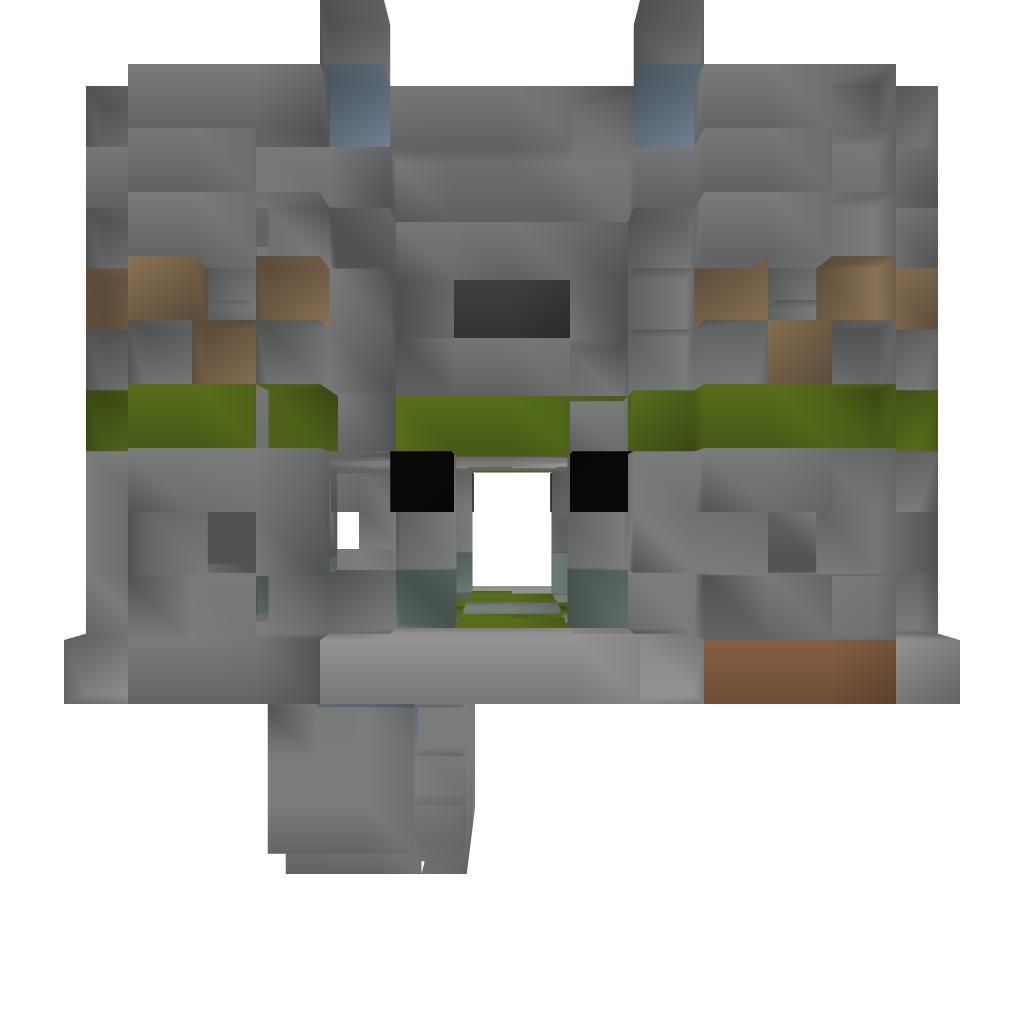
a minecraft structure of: PvP Tower [Green]